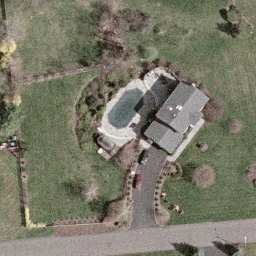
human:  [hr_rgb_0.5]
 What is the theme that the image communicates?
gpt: sparse residential